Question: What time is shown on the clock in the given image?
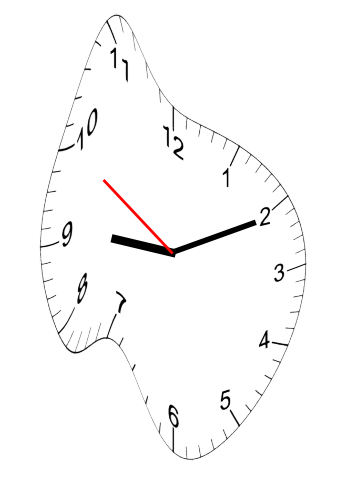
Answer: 09:10:50